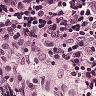
Metastatic tissue present: no